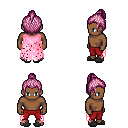
a pixel art fantasy rpg character, male body template, human, dark skin, pink tattered cape, red pants, pink short topknot hairstyle, gray slippers, four views (front, back, left, right), 2x2 character sprite sheet, small pixel art, hard edges, no anti-aliasing